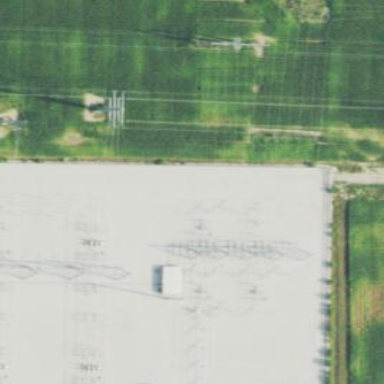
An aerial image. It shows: Fenced power substation at the transmission level.